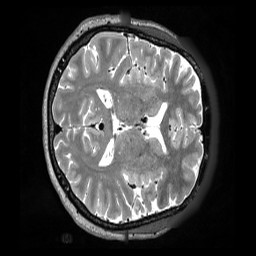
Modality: T2w
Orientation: axial
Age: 43
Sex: female